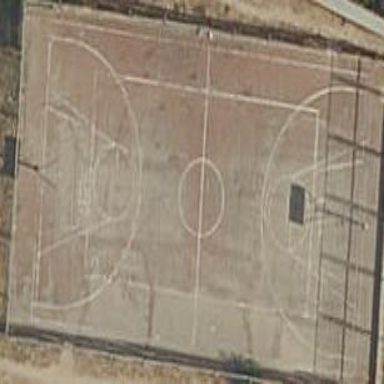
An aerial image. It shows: Paved basketball court in leisure land pitch.